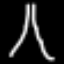
Label: The Eiffel Tower